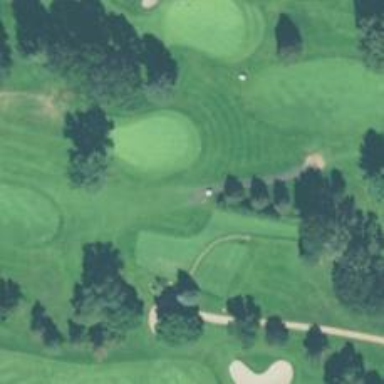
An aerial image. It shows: Path for both road and golf.